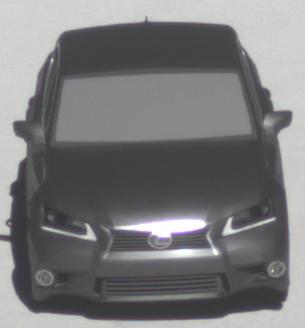
Make: Lexus
Model: GS 250
Detailed model: GS (L10)
Model produced from: 2012/06
Model produced until: 2013/12
Doors: 4
Color: gray
Road condition: dry road
Daytime: morning or afternoon
Contrast: high contrast